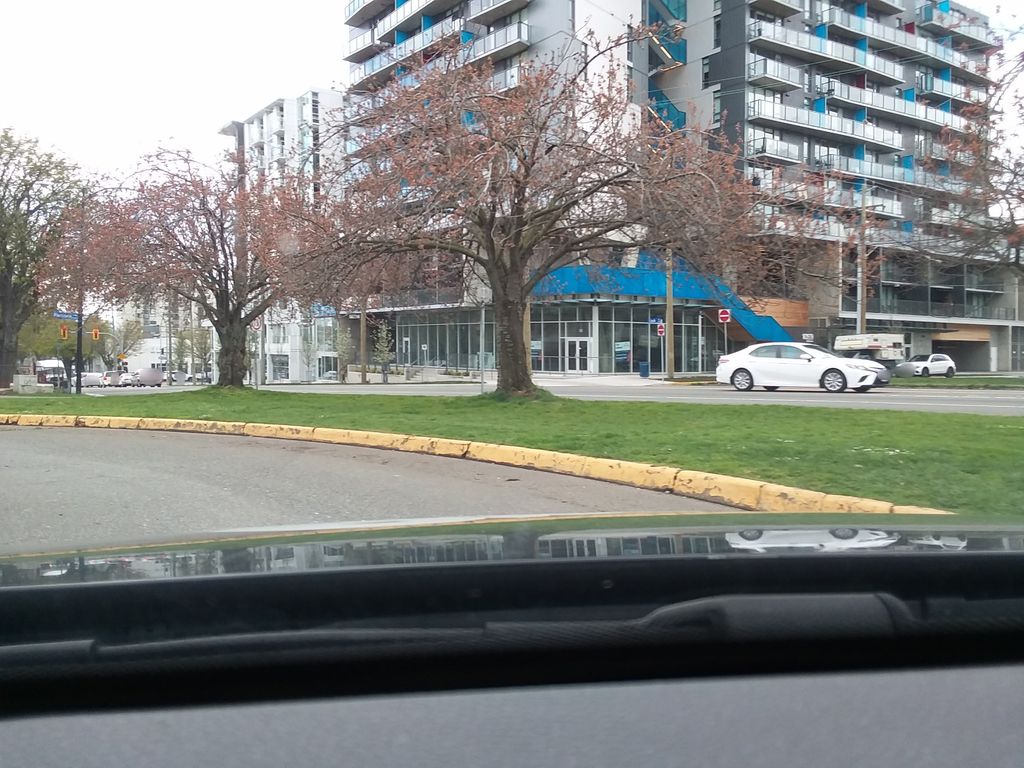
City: victoria